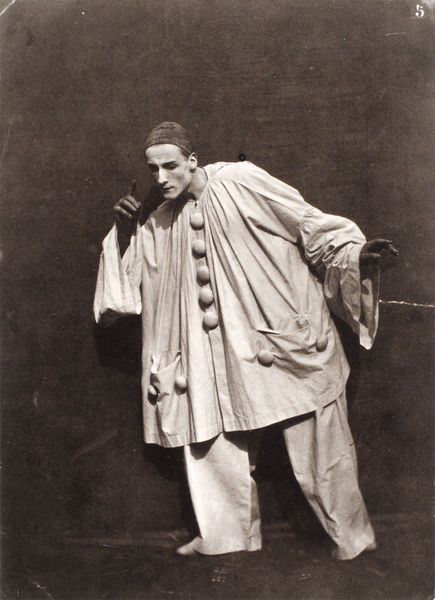
Titel: Charles Debureau als Pierrot (Paris)
Künstler: F. Nadar
Schlagwörter: körper, mann, finger, geste, schwarz, weiss, hemd, hose, kleidung, hände, portrait, kostüm, bühne, schminke, ausdruck, kopftuch, zeigefinger, mimik, knöpfe, geschminkt, schauspiel, foto, fotografie, clown, schwarzweiss, künstler, kittel, gestik, photo, harlekin, studio, köper, hören, pierrot, lauschen, haarnetz, pantomime, vorsichtig, marceau